Question: it happens with me that, I am working on a project with Eclipse. And Suddenly power gone.
And after some times while power come back and i open the project in eclipse, i found my all code gone. and see the Screen with error like below image:

So Please what wrong with that Eclipse ? How to recove that java file from eclipse.
If i go to that file localy and open that file it open in Word with many pages. but with no text.
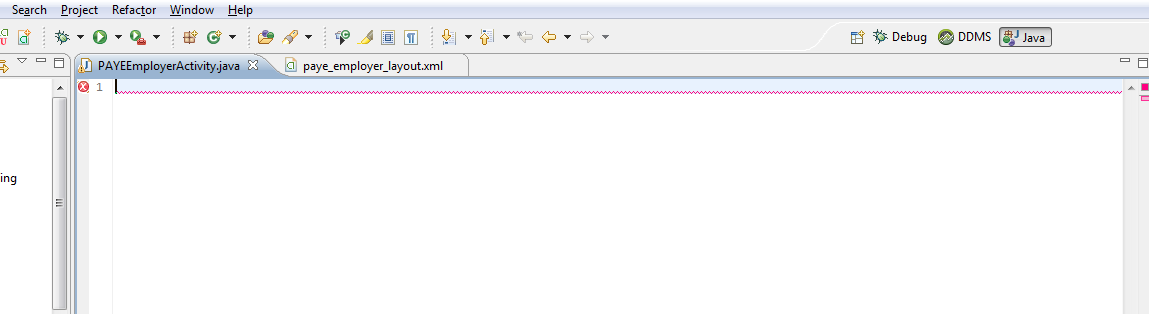
Answer: try the eclipse's local history..
right click the file -->replace with-->previous from Local History.